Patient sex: M
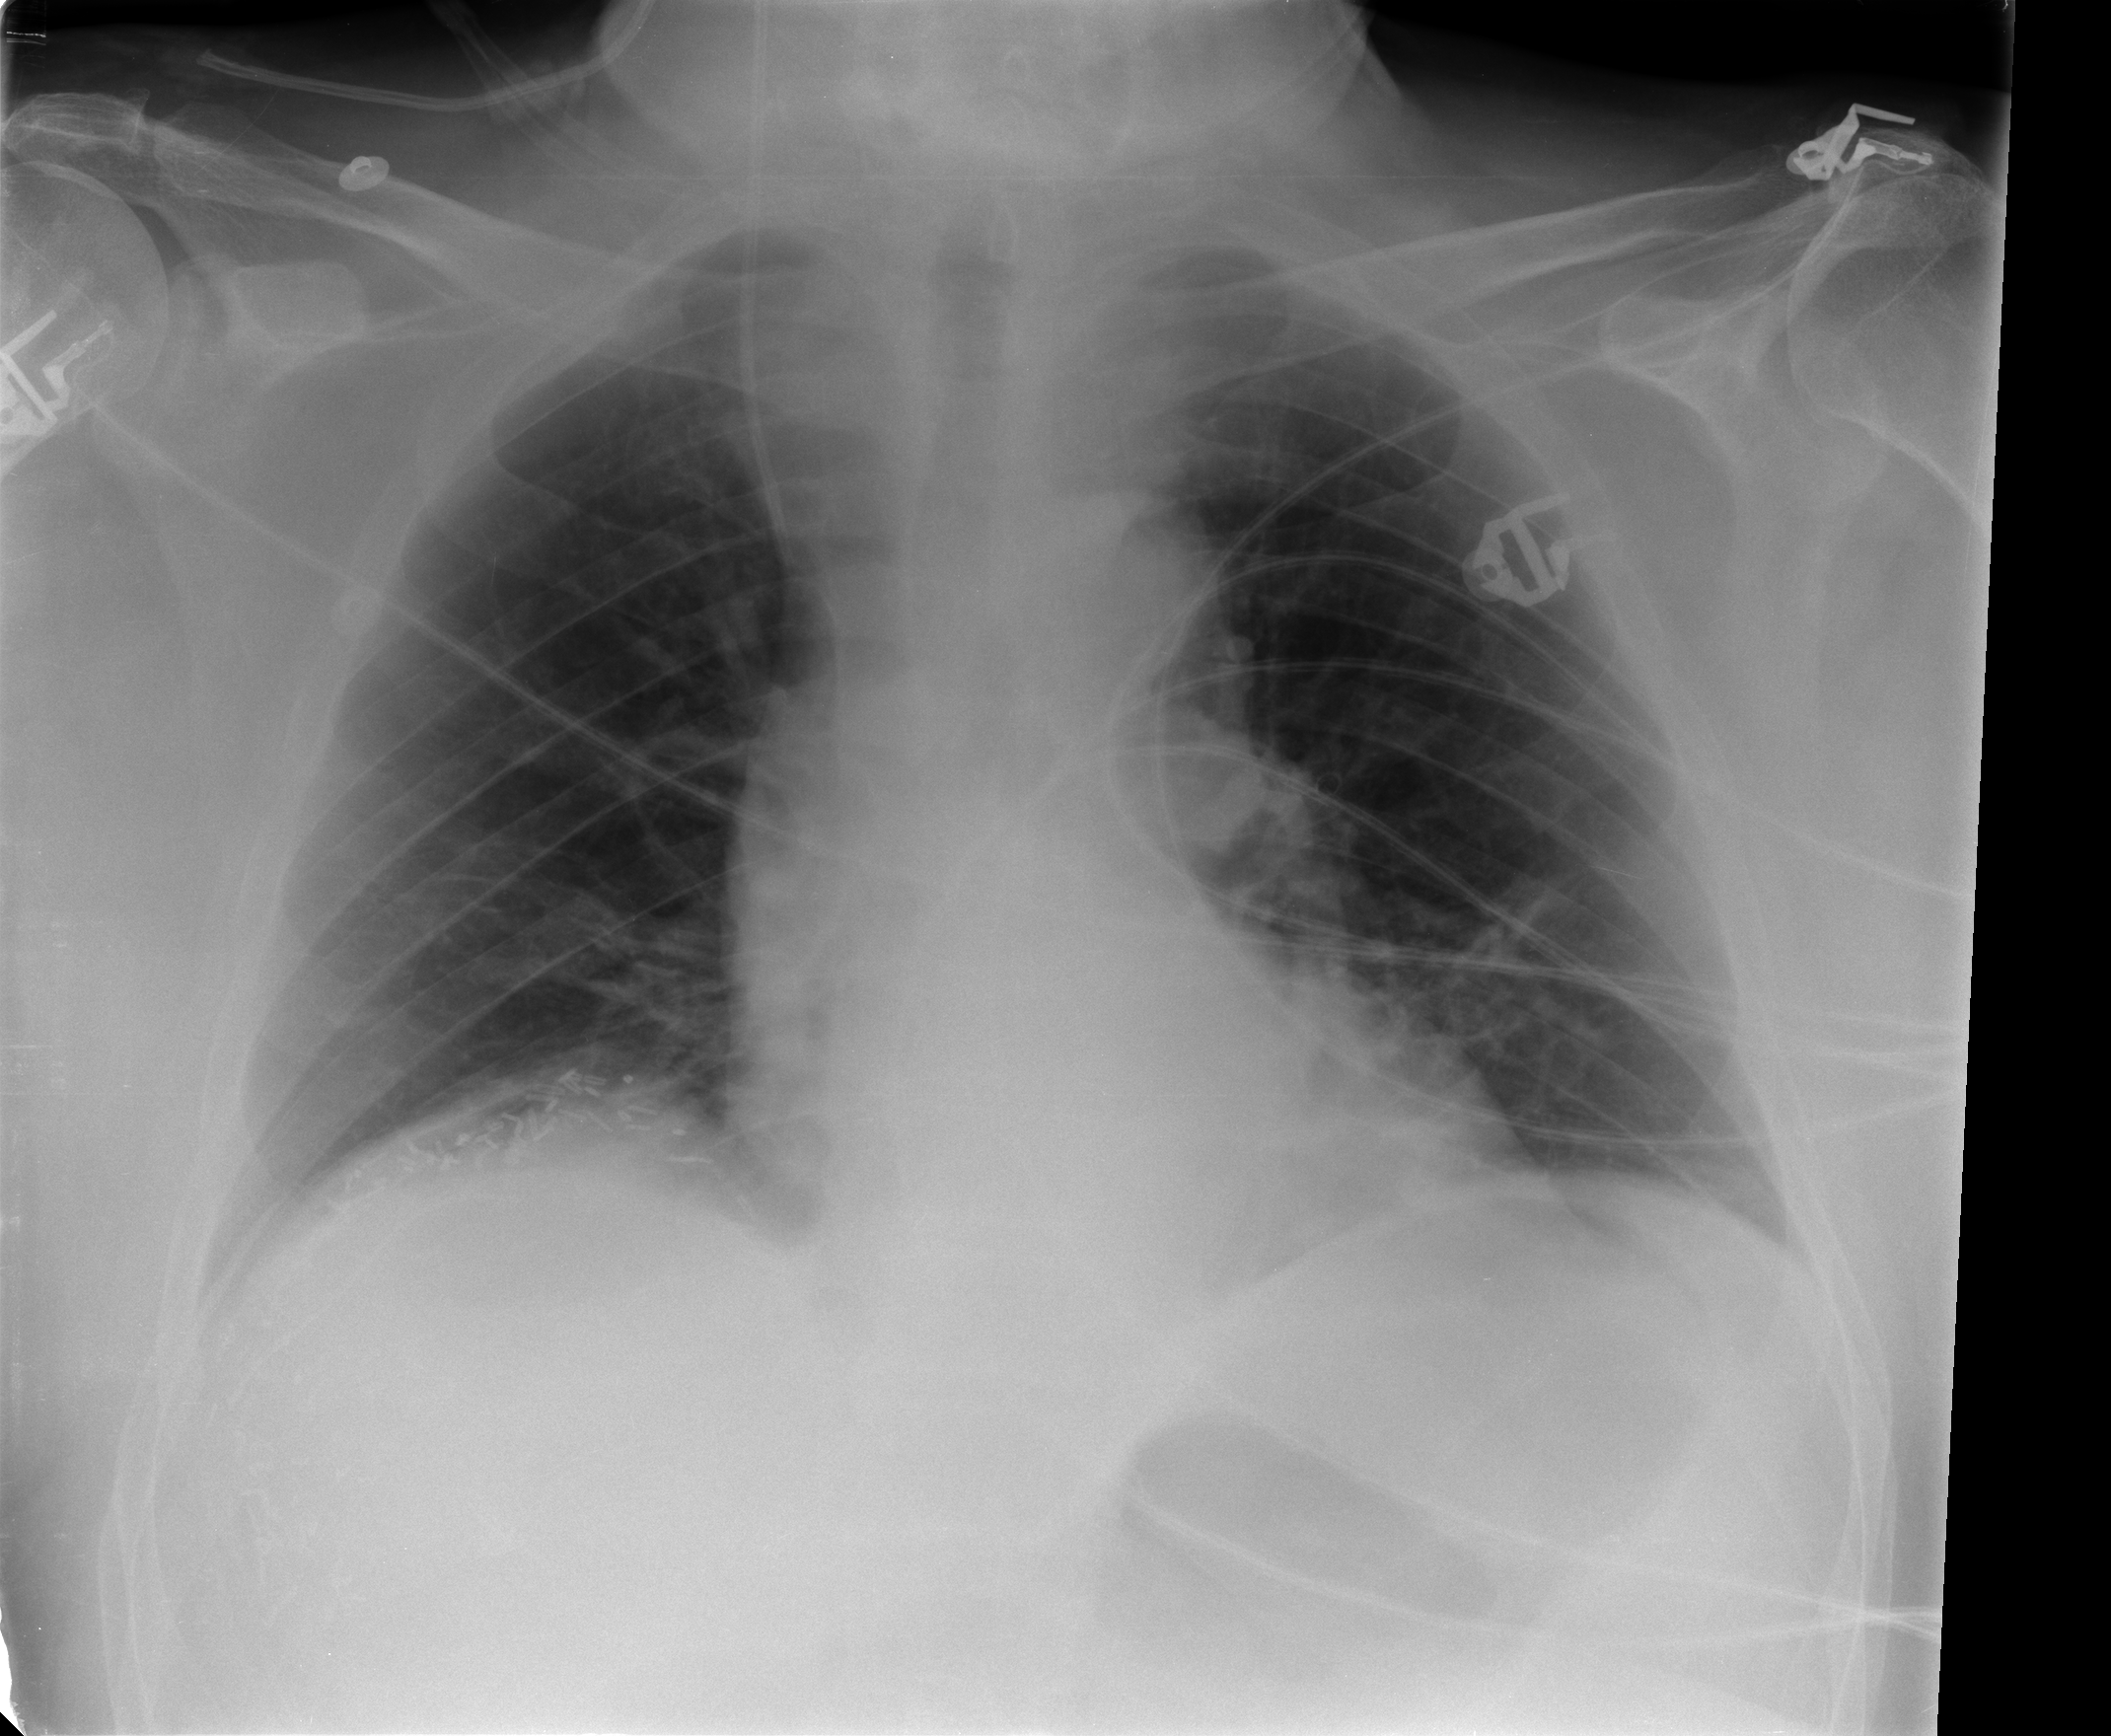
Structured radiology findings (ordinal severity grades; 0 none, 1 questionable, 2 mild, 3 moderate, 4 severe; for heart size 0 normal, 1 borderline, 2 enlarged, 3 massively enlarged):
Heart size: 0
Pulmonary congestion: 0
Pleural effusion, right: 0
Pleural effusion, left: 0
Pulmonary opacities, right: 0
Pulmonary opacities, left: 0
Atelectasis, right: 2
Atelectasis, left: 2